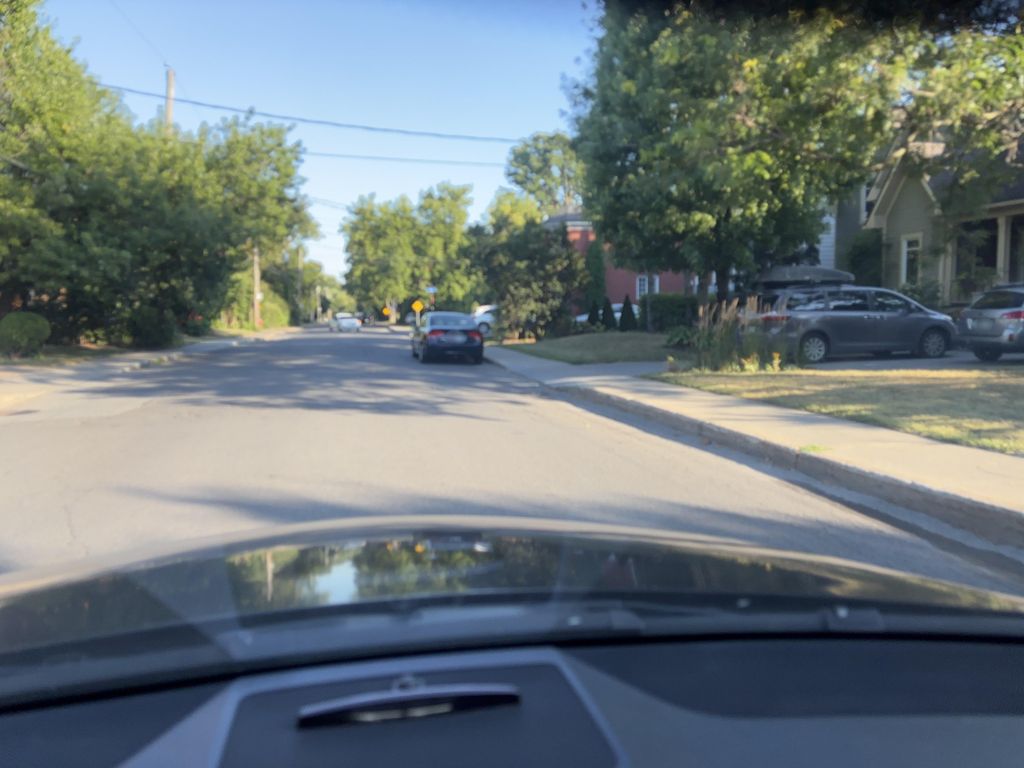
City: montreal